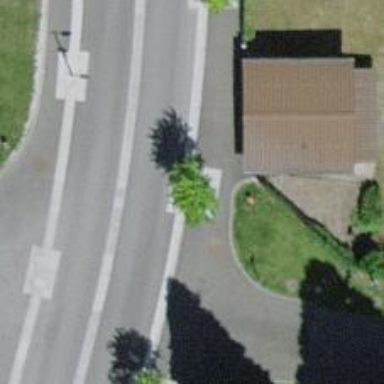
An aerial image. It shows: Broadleaved tree along the street.